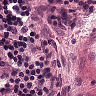
Metastatic tissue present: no